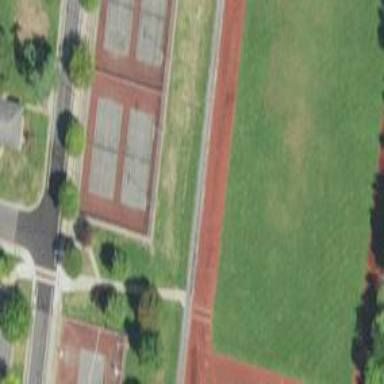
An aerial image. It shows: Athletics pitch used for leisure sports activities.